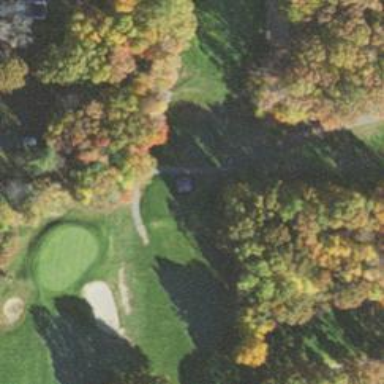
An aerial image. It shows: Golf tee.